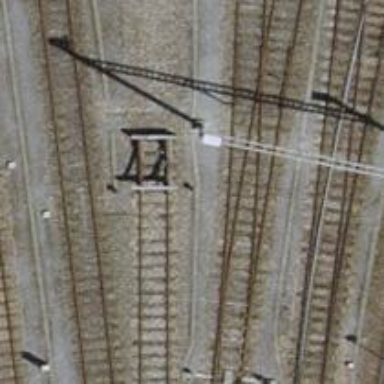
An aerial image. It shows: Railway buffer stop.